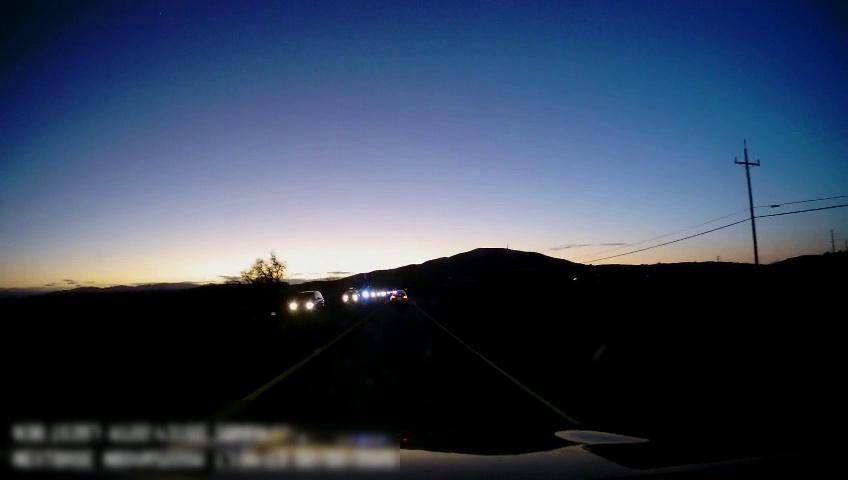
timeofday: Dusk/Dawn/Twilight
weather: Other
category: Drivable Space
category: Vehicles | SUV
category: Vehicles | SUV
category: Vehicles | Car
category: Lanes | Current Lane
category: Lanes | Current Lane